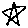
Label: star